五年级 · 立体几何学
下列形状的纸板, 折叠后能围成一个无盖的正方体盒子的是（）。

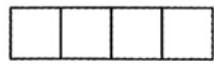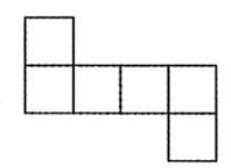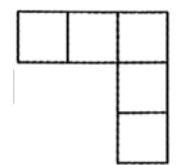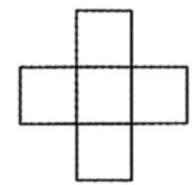
A.

B.

C.

D.

答案: D
解析: 解$\mathrm{D}$

【分析】一个正方体有 6 个面, 若要围成一个无盖的正方体盒子, 则需要 5 个面, $\mathrm{A}$ 项有 4 个面, B 项有 6 个面, 不符合题意; 再根据正方体的特征, 相对的面中间有一个正方形, 据此选择即可。

【详解】由分析可知:

D 项能围成一个无盖的正方体盒子。

故答案为: D

【点睛】本题是考查正方体的展开图, 是培养学生的观察能力和空间想象能力. 此类题可动手折叠一下, 即可解决问题, 又锻炼了动手操作能力。